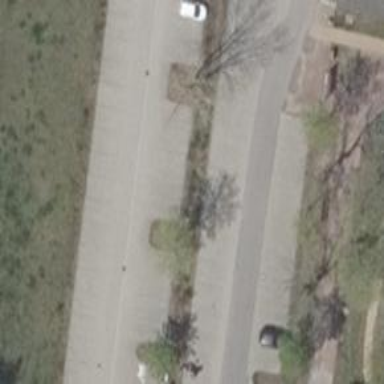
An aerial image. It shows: Paved parking area.